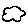
Label: cloud